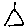
Label: triangle